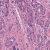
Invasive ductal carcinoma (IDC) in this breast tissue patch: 1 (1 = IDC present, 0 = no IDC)